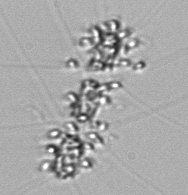
Label: Chaetoceros_didymus_TAG_external_flagellate